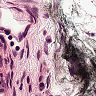
Metastatic tissue present: no